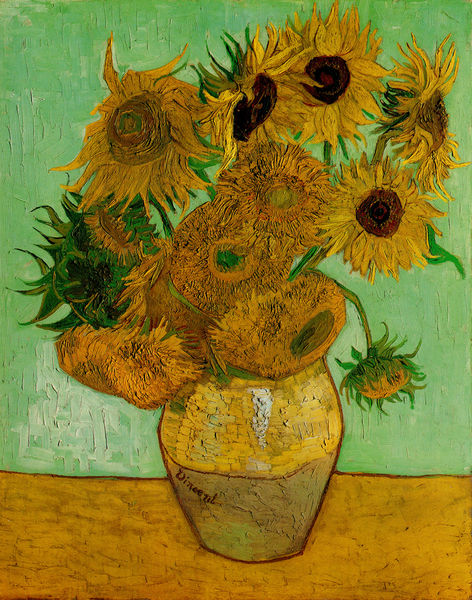
Titel: Zwölf Sonnenblumen in einer Vase
Künstler: Vincent van Gogh
Standort: München
Institution: Neue Pinakothek
Schlagwörter: blau, blätter, wasser, weiß, gelb, grün, impressionismus, ocker, blume, blumen, braun, frankreich, grau, hintergrund, köpfe, licht, ohr, orange, schwarz, tisch, türkis, blüte, blüten, beige, alt, gesichter, wand, signatur, tischtuch, öl, horizont, pastos, boden, fransen, gold, spitzen, pflanzen, rund, krug, stilleben, stillleben, vase, topf, schrift, sommer, perspektive, studie, moderne, abstrakt, flächen, modern, hellgrün, linien, signiert, van gogh, duktus, green, table, wall, yellow, glanz, streifen, flowers, oil painting, strauss, plant, bauch, striche, leuchten, blumenstrauss, blühen, blütenblätter, kante, stiel, tischkante, verblüht, stiele, arrangement, belichtung, gogh, münchen, linie, linear, kontur, blumenstillleben, glasvase, stengel, kerne, konturen, beutel, pinsel, ölmalerei, stängel, welk, pinselduktus, vincent van gogh, verwelkt, knospe, flower, classic, zentral, struktur, verwelken, welken, sun, lichtreflex, plants, reflex, blumenstilleben, color, impressionism, züngeln, details, vincent, bauchig, still life, sonnen, neue pinakothek, sonnenblume, leaves, pinakothek, ductus, signature, pinselductus, körner, expressinismus, brush, bläter, mintgrün, strong, sunflower, samen, sonnenblumen, refelxe, sommerblumen, vine, anthromorphie, anthropomorphose, finrniss, pflanzenstillleben, spiegeling, sunflowers, sickly, sick, sonnenblimen, flora, jar, petals, famous, pond, amy, van, droopy, dr who, \van, expresisonism, brushstroak